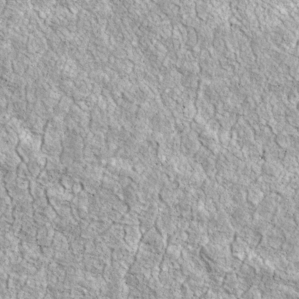
Label: non_frost